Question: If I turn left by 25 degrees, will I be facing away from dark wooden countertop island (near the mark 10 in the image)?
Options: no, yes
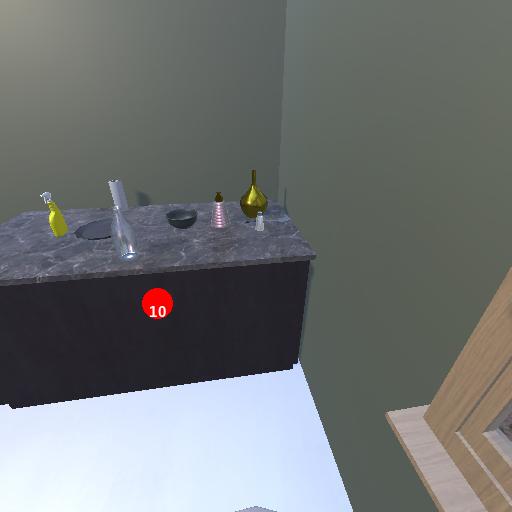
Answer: no